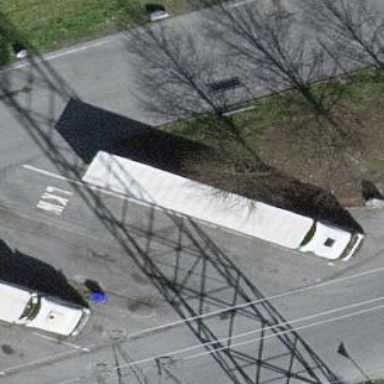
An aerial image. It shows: Asphalt surface parking area specifically designated for heavy goods vehicles.